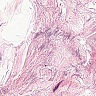
Metastatic tissue present: no